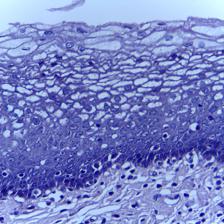
Diagnosis: Normal